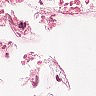
Metastatic tissue present: no